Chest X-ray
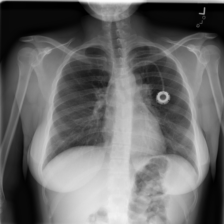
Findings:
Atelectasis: negative
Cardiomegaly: negative
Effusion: negative
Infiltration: negative
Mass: positive
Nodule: negative
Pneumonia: negative
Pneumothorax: negative
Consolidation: negative
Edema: negative
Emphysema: negative
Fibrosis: negative
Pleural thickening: negative
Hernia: negative